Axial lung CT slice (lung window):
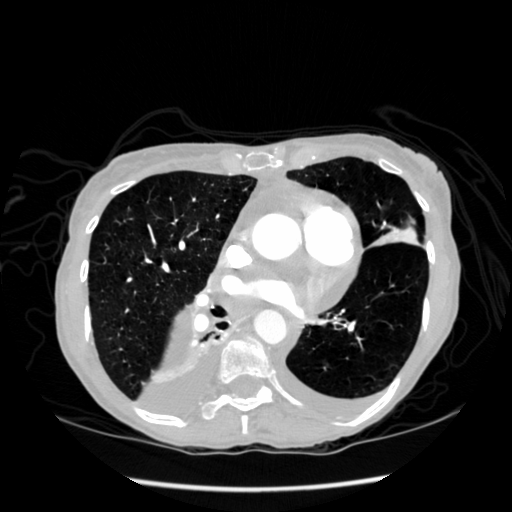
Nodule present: no